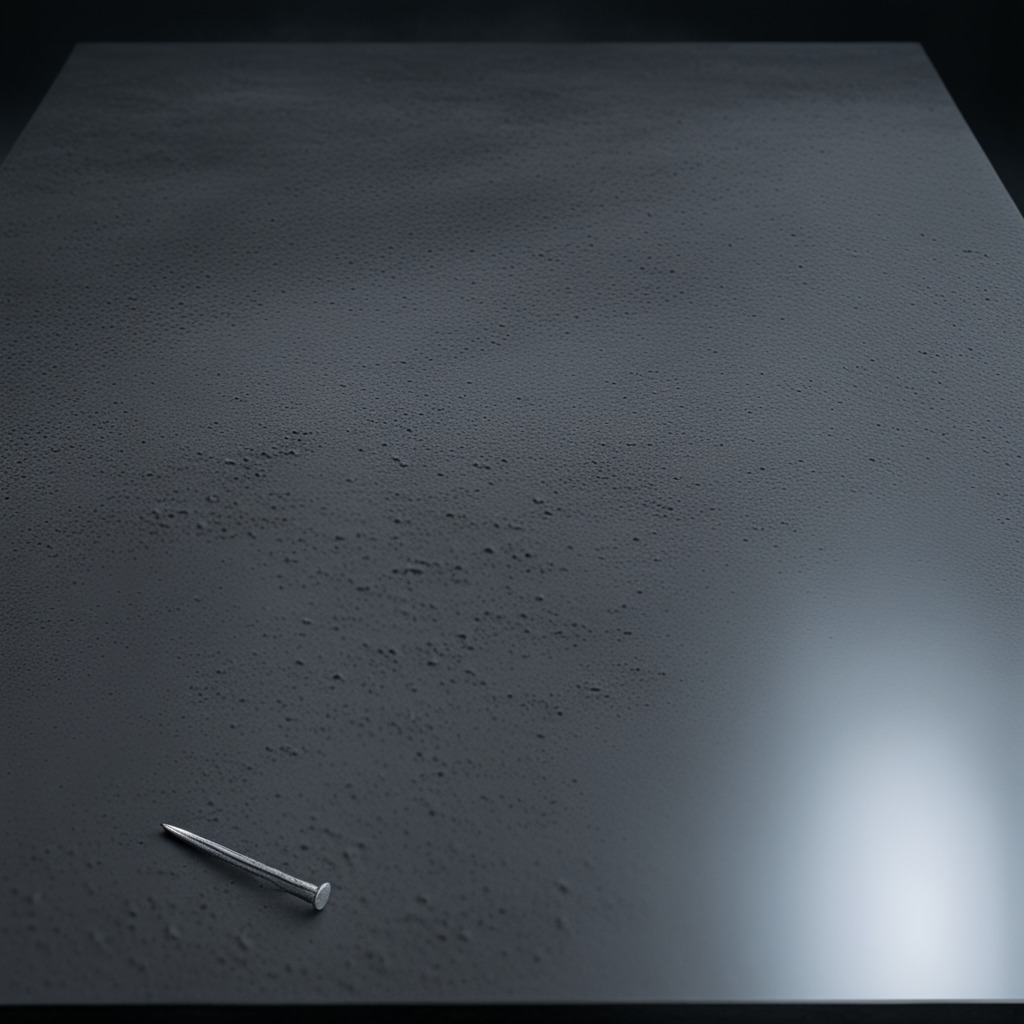
A nail is lying on the clean granite table inside a workshop at night.